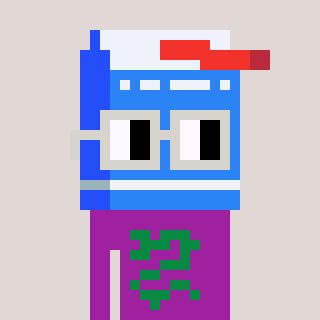
a pixel art character with square light gray glasses, a milk-shaped head and a magenta-colored body on a warm background